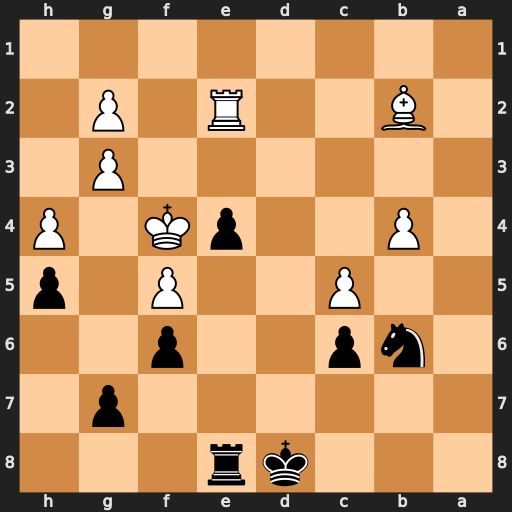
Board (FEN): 3kr3/6p1/1np2p2/2P2P1p/1P2pK1P/6P1/1B2R1P1/8
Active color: b
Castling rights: -
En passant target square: -
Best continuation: Nd5#